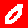
Digit: 0